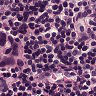
Metastatic tissue present: yes